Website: slack
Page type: stored-credit-cards
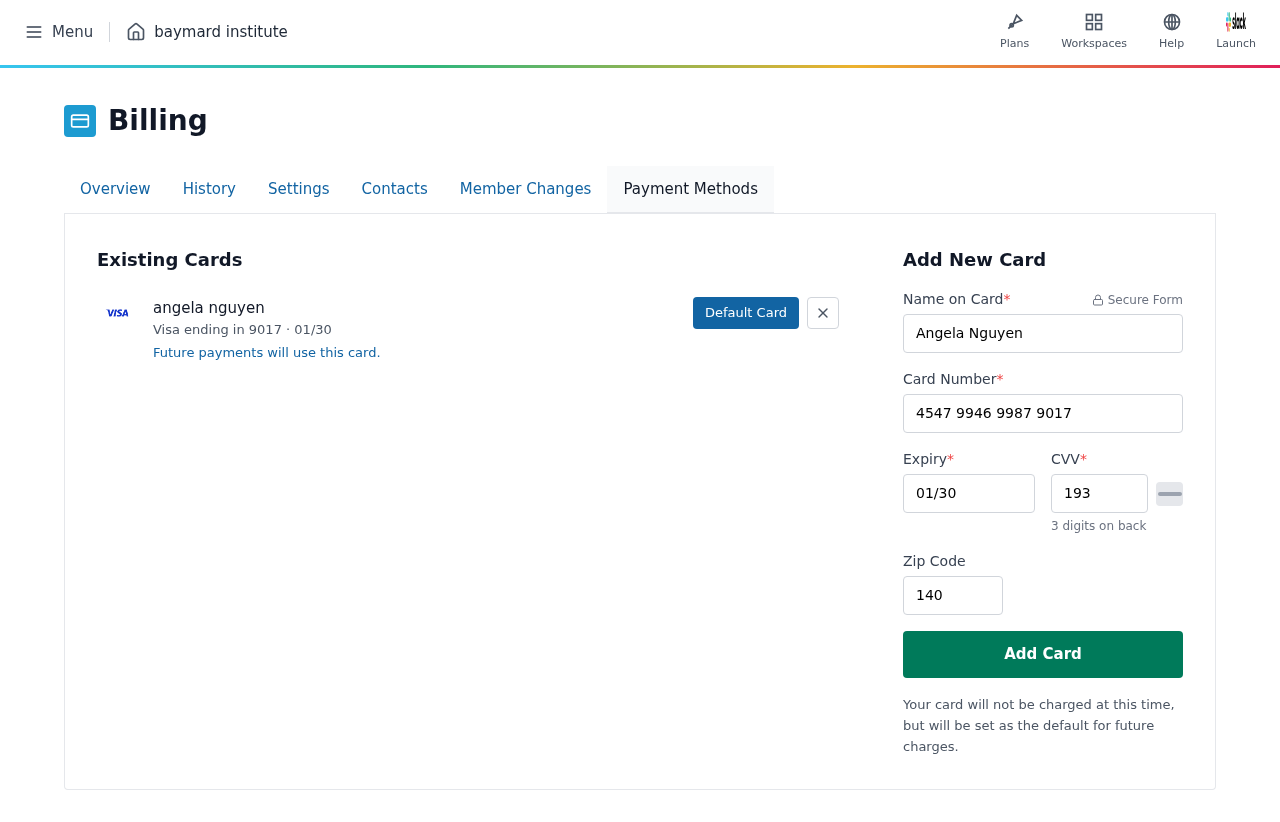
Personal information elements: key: PII_CARD_CVV
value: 193
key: PII_CARD_EXPIRY
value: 01/30
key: PII_CARD_EXPIRY_MONTH
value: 01
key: PII_CARD_EXPIRY_YEAR
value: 30
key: PII_CARD_LAST4
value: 9017
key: PII_CARD_NUMBER
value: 4547 9946 9987 9017
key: PII_CARD_TYPE
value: Visa
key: PII_FULLNAME
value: angela nguyen
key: PII_FULLNAME
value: Angela Nguyen
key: PII_POSTCODE
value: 14001